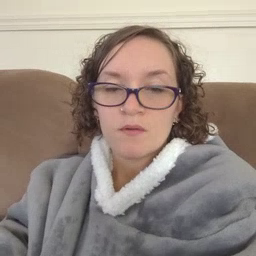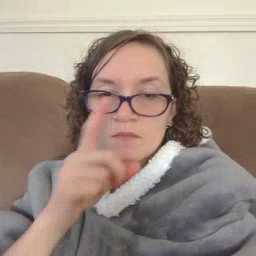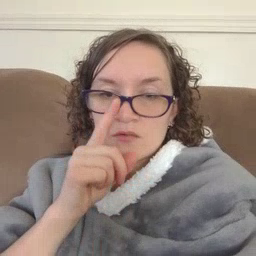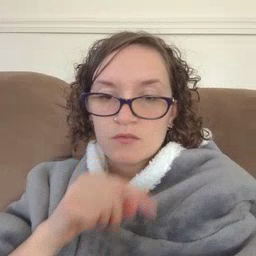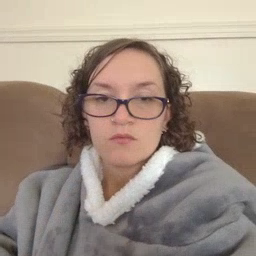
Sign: mouse